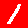
Digit: 1